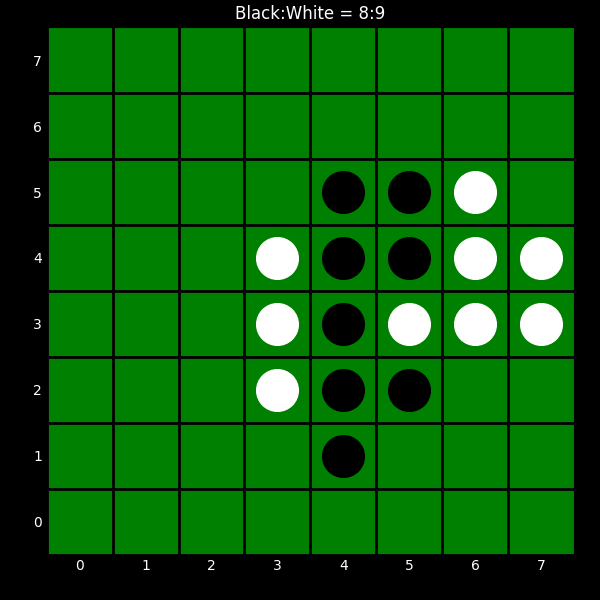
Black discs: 8
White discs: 9